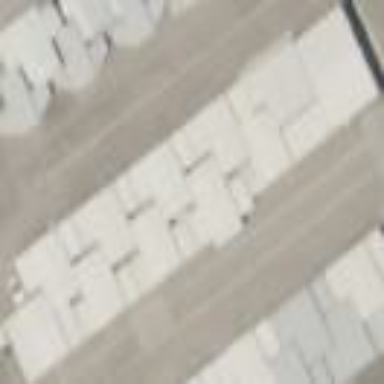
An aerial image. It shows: Transportation building.